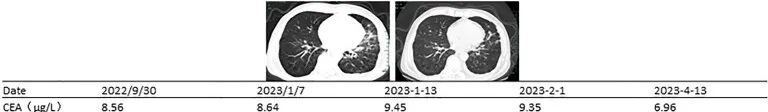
Computed tomography images, ensartinib dose, and blood test results. CEA, carcinoembryonic antigen; CA19-9, carbohydrate antigen 19-9; SCC, squamous epithelial cell carcinoma antigen; NT-proBNP, N-terminal brain natriuretic peptide precursor; ALT, alanine transaminase; AST, aspartate transaminase; pH, potential of hydrogen; PaCO2, partial pressure of carbon dioxide; PaO2, partial pressure of oxygen; CRP, C-reactive protein; WBC, white blood cell count; Hb, hemoglobin; PLT, platelet count.
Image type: radiology (mri)